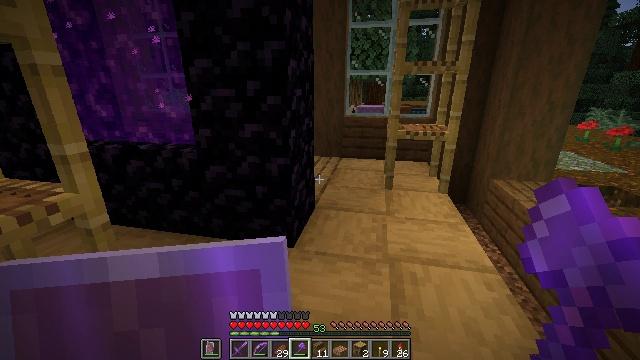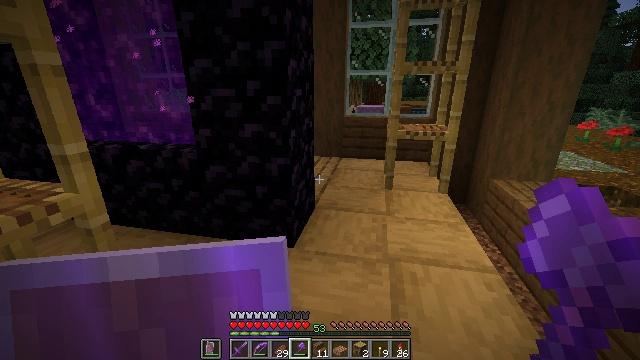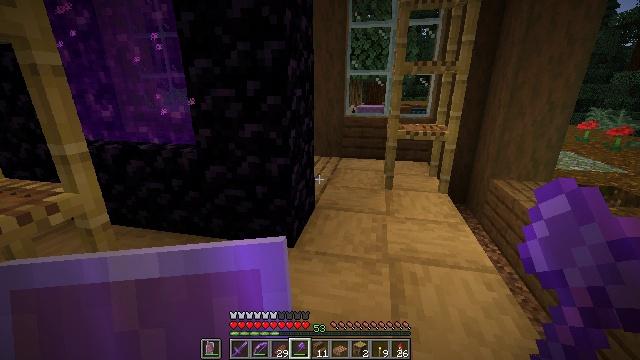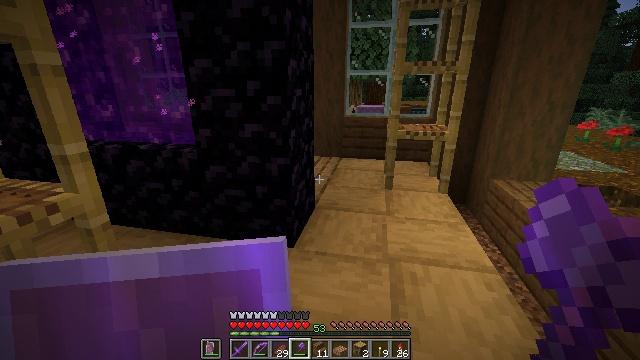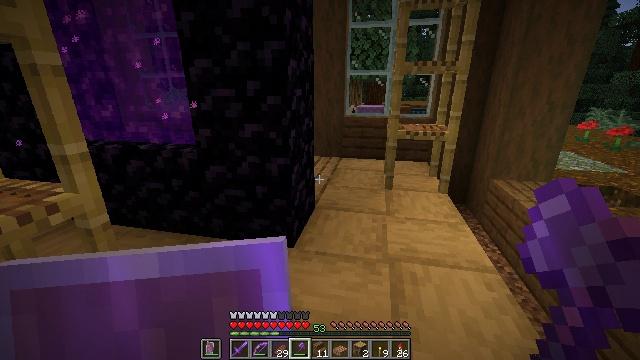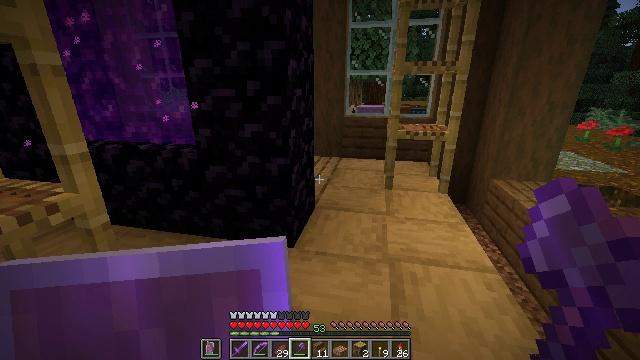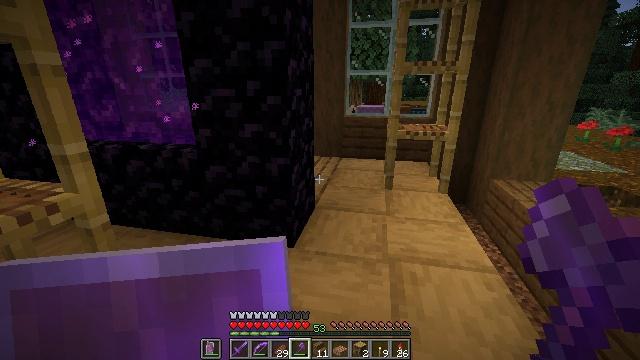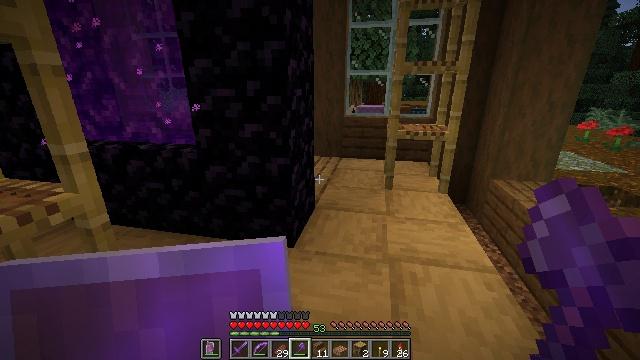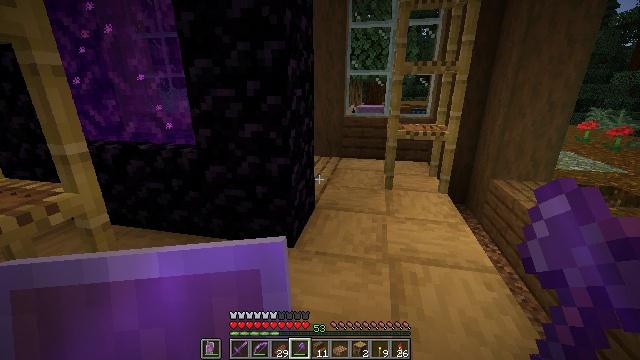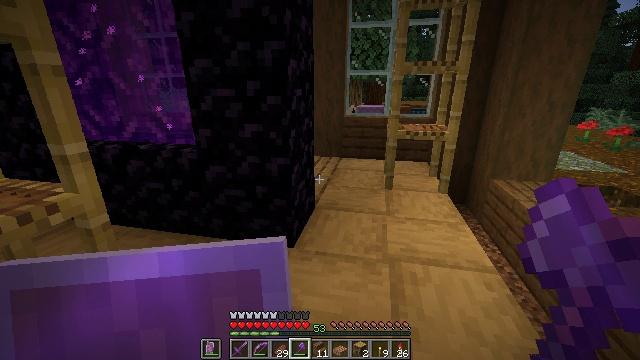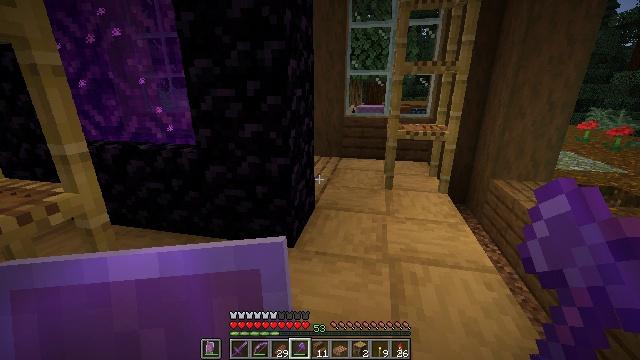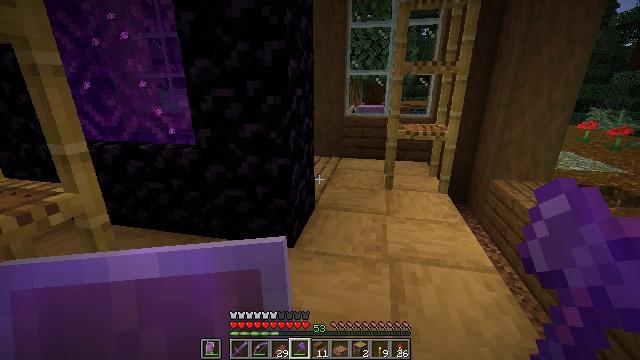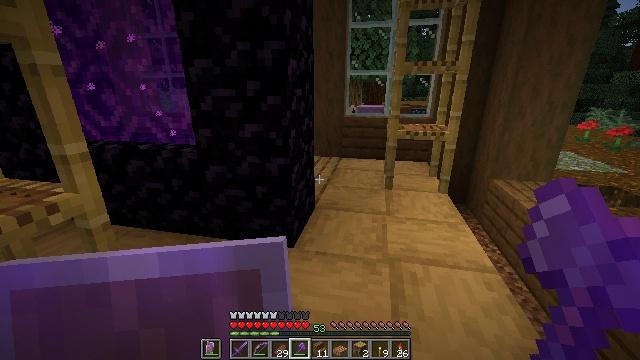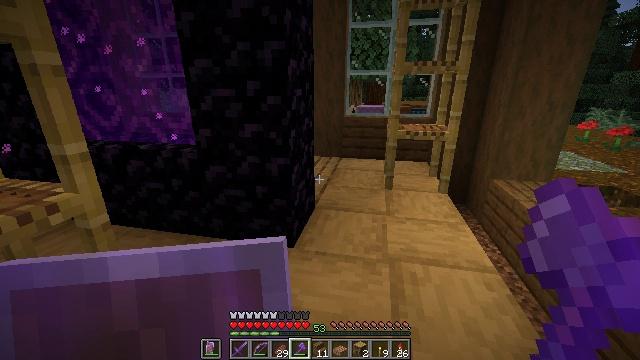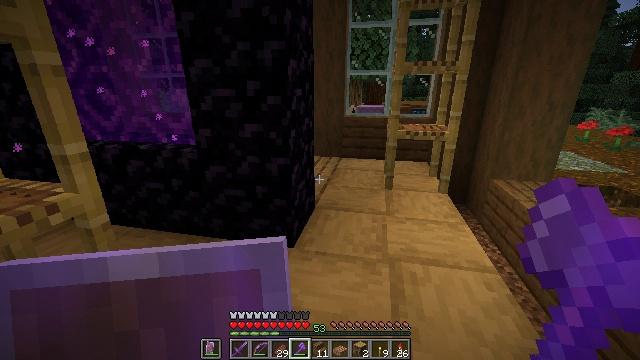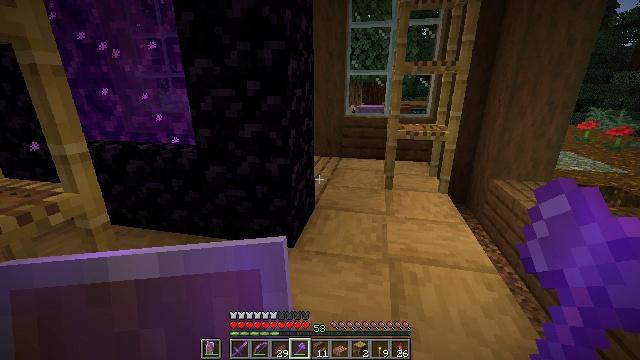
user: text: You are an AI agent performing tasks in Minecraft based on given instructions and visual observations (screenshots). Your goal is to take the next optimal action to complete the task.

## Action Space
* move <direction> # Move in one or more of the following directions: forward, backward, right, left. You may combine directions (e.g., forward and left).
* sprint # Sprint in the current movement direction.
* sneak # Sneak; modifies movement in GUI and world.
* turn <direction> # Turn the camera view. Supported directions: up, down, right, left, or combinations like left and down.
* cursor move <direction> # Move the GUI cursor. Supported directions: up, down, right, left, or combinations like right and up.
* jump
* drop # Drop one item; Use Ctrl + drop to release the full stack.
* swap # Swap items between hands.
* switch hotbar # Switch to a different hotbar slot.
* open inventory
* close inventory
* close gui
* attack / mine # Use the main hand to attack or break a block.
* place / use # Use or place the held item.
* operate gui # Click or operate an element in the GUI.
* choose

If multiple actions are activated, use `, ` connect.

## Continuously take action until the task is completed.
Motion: motion action
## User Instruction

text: Remove the scaffolding structure.
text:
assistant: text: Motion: no_op
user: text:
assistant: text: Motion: no_op
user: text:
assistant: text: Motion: no_op
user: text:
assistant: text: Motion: no_op
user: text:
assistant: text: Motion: no_op
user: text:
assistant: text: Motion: no_op
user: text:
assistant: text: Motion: no_op
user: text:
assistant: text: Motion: no_op
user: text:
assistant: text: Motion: no_op
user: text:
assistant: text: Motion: no_op
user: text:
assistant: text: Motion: no_op
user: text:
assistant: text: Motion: no_op
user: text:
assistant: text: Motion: no_op
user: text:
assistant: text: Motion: no_op
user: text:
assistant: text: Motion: no_op
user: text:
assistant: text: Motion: no_op
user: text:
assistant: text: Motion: no_op
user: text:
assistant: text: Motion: no_op
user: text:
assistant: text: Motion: no_op
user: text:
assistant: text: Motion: no_op
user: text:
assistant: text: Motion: no_op
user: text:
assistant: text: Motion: no_op
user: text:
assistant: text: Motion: no_op
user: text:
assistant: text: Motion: no_op
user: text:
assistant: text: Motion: no_op
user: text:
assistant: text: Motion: no_op
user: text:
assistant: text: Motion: no_op
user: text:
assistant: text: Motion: no_op
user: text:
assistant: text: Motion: no_op
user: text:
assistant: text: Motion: no_op